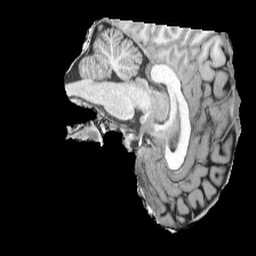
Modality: UNIT1
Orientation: sagittal